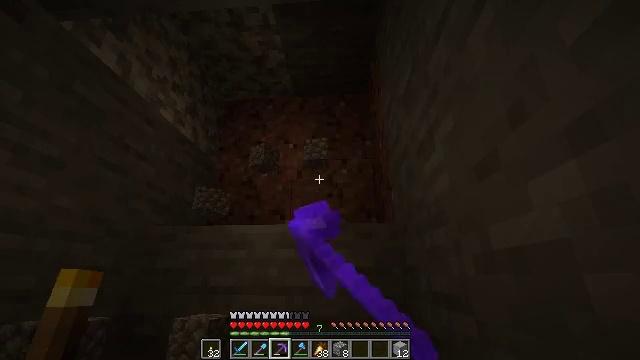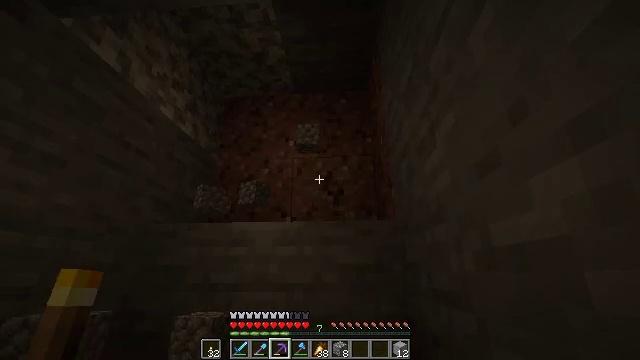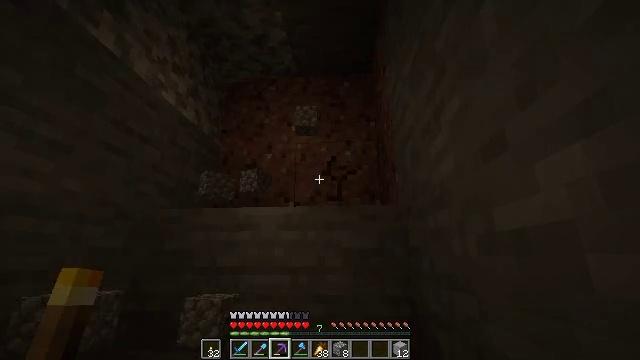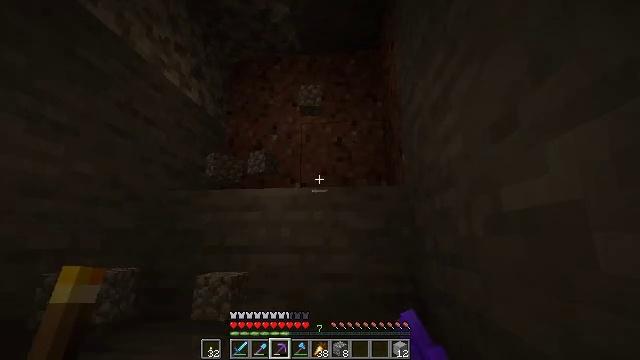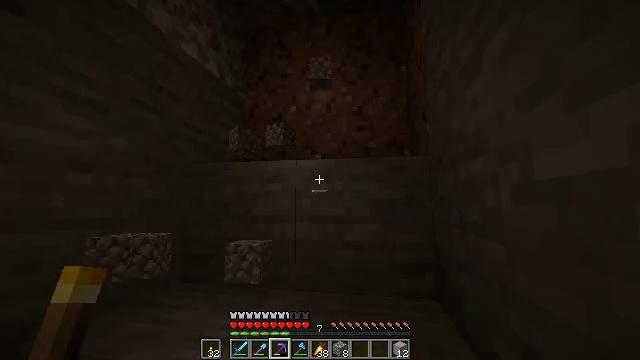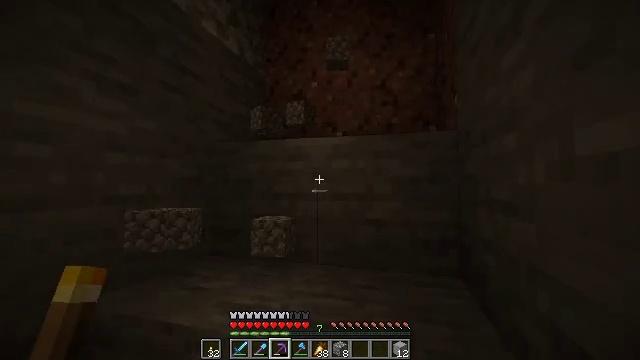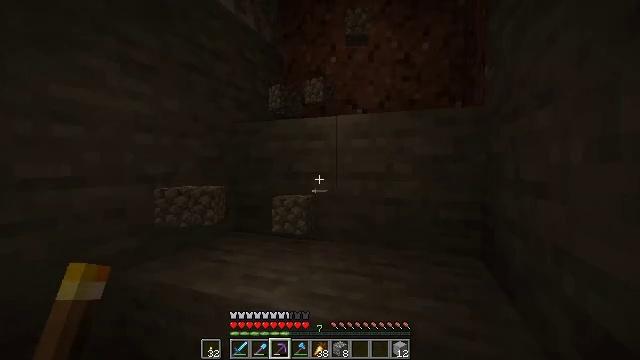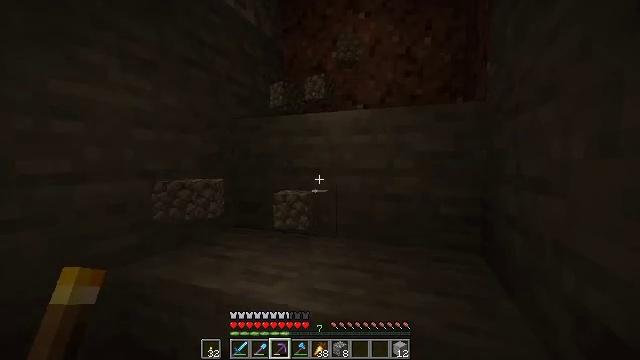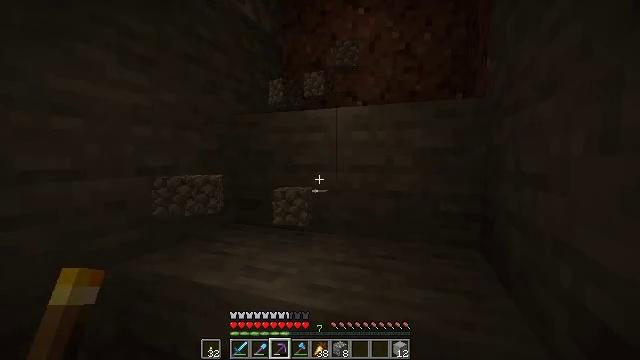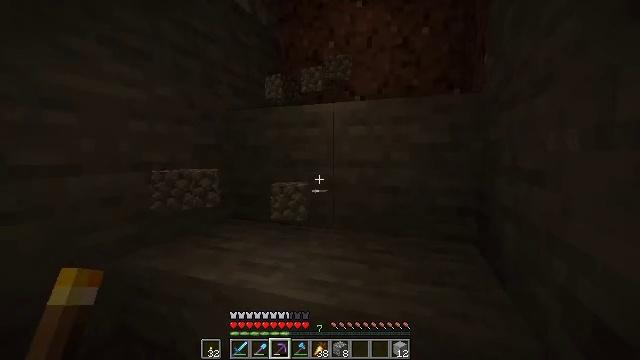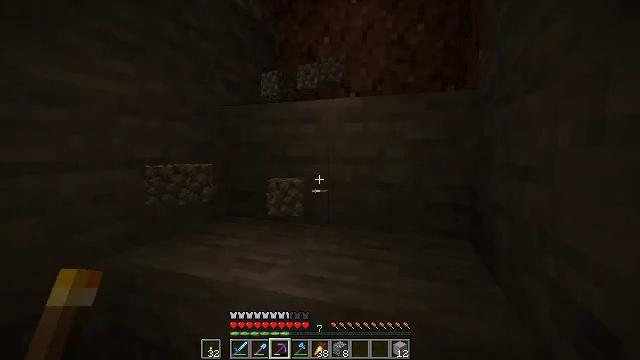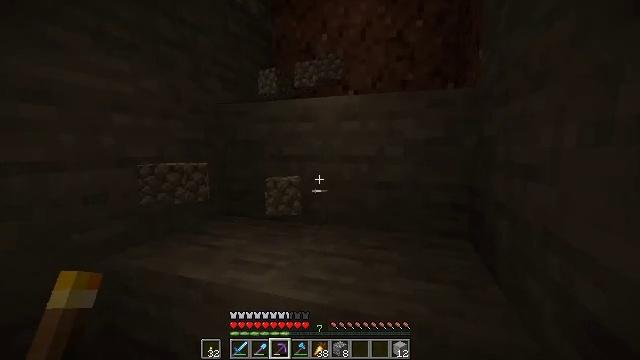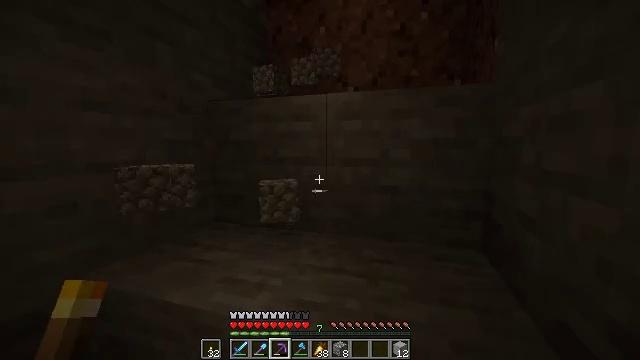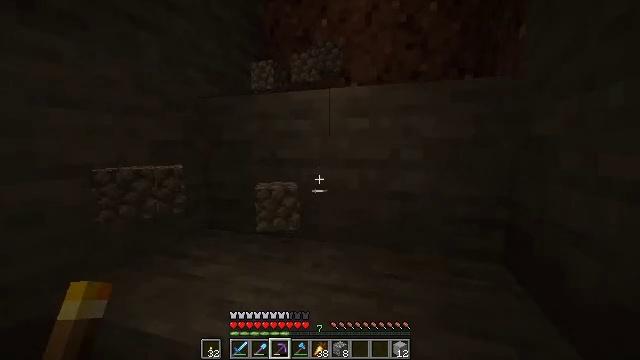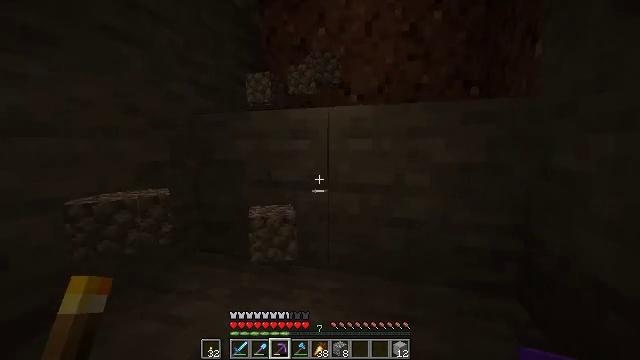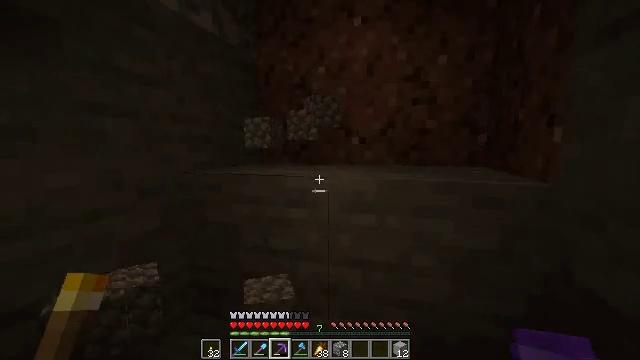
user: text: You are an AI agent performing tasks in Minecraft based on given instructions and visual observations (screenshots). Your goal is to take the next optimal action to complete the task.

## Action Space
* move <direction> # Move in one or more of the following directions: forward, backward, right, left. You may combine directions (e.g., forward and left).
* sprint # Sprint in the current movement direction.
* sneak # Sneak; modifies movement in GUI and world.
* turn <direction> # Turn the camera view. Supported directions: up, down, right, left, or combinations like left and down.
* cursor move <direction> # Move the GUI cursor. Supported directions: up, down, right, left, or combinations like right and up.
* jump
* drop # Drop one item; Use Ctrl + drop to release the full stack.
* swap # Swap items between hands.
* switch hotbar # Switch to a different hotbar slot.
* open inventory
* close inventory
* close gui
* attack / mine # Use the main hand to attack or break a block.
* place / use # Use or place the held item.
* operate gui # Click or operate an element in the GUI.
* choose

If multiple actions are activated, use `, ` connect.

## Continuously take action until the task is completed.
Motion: motion action
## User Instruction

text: Dig up the stone with a tool.
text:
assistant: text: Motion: attack / mine
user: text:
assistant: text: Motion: turn down, attack / mine
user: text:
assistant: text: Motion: turn left and down
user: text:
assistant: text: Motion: turn left and down
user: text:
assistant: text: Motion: turn left and down
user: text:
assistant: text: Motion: turn left and down
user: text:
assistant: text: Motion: no_op
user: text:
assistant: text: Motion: no_op
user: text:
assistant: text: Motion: turn down
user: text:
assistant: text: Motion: turn right
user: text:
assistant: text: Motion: move forward
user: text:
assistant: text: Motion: move forward
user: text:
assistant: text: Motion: move forward
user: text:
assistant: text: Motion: move forward, jump
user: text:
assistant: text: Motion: move forward, jump
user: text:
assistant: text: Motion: move forward, jump
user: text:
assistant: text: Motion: move forward, turn right, jump
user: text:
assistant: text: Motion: move forward, turn up, jump
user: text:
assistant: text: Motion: move forward, turn right and up, jump
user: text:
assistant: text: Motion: move forward
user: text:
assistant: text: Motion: move forward
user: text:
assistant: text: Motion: move forward
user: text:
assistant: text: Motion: move forward
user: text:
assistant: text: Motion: move forward
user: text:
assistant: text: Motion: move forward
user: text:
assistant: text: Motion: move forward, turn left
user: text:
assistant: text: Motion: move forward, turn left
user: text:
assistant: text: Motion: move forward, turn left and down
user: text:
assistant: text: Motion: turn left and down
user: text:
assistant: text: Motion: turn left and down